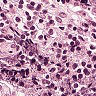
Metastatic tissue present: no